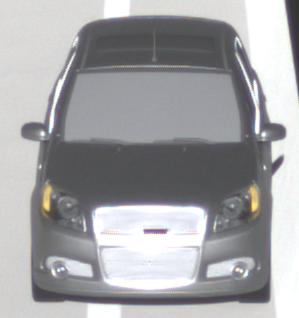
Make: Chevrolet
Model: Aveo 1.2
Detailed model: Aveo
Model produced from: 2008/06
Model produced until: 2011/01
Doors: 3
Color: gray
Road condition: dry road
Daytime: sunrise or sunset
Contrast: high contrast